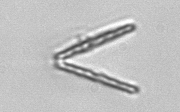
Label: Thalassionema